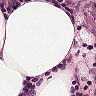
Metastatic tissue present: no